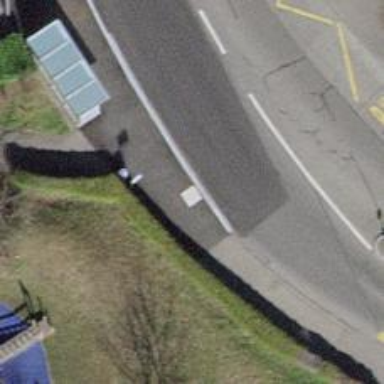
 serving as platform for public transportation."